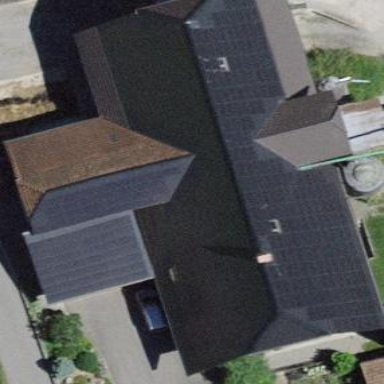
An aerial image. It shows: Farm building.